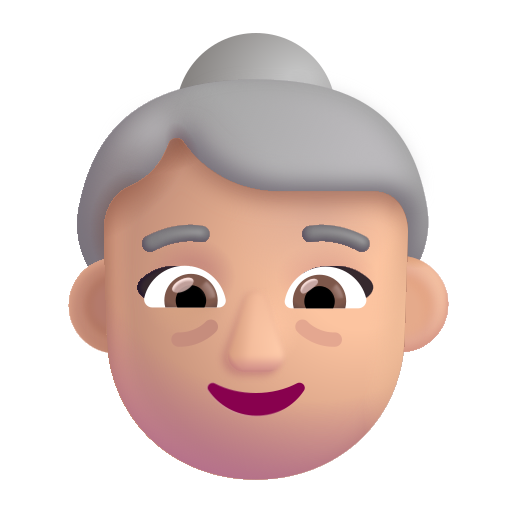
old woman color  light